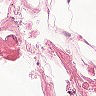
Metastatic tissue present: no